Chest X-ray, PA view. Patient: 59 years old, sex F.
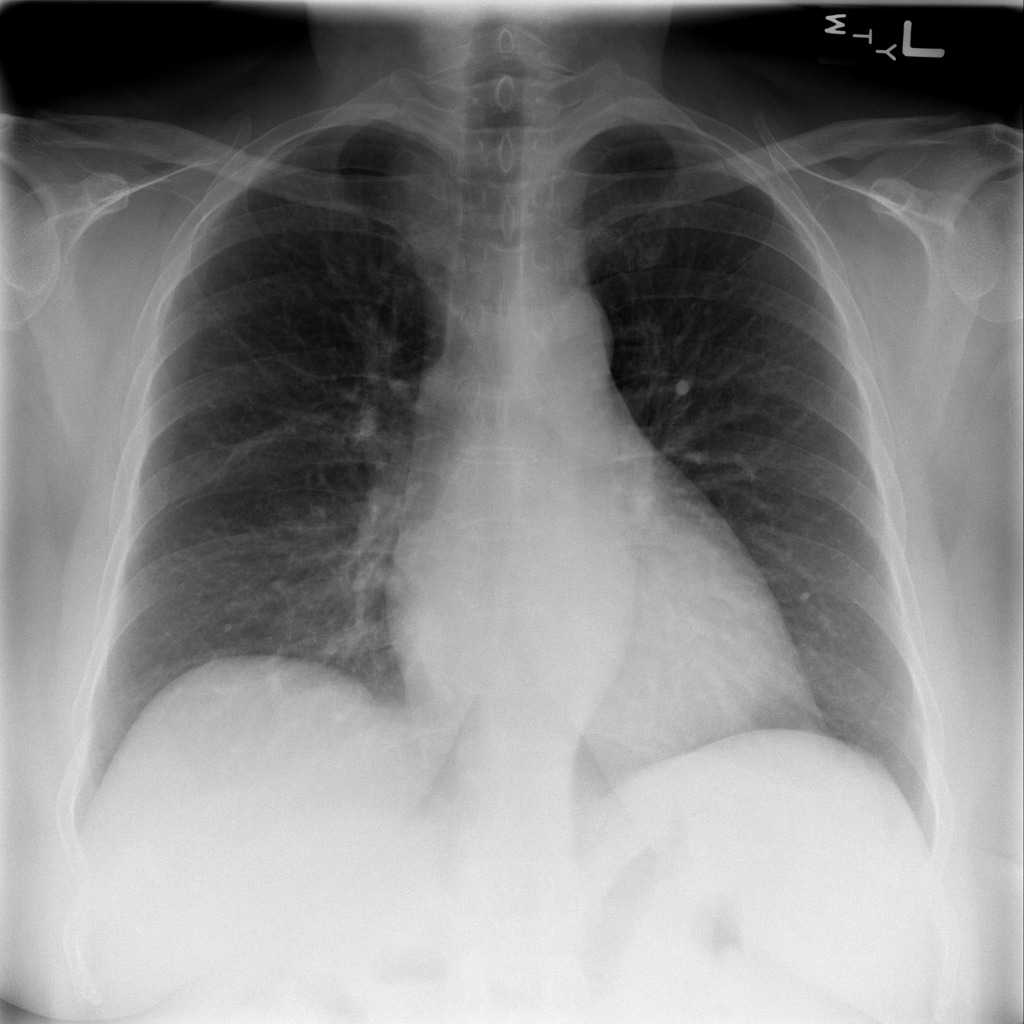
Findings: Infiltration, Nodule